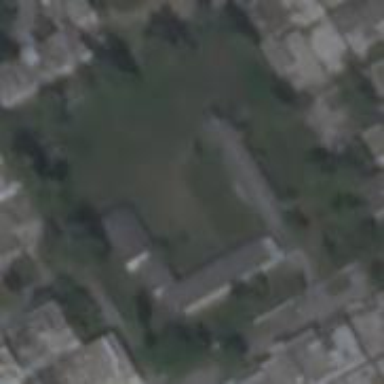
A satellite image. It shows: School.